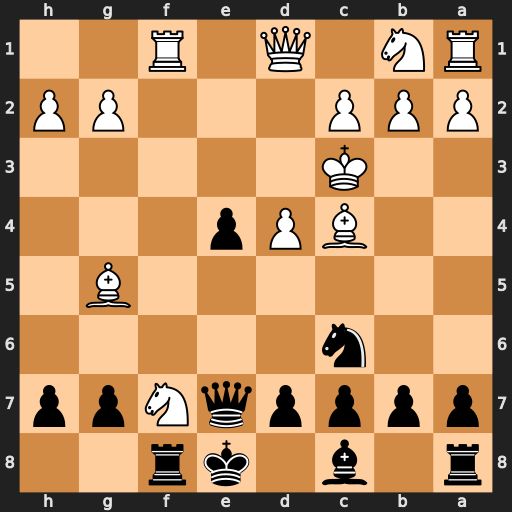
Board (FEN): r1b1kr2/ppppqNpp/2n5/6B1/2BPp3/2K5/PPP3PP/RN1Q1R2
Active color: b
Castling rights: q
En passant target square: -
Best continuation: Qb4#